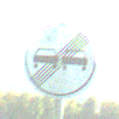
Verkehrszeichen: EndeUeberholverbot
Umgebung: Outdoor, Nature
Tageszeit: MorningAfternoon
Wetter: PartlyCloudy
Licht: Natural
Jahreszeit: NotSpecified
Kontrast: HighContrast